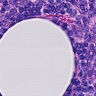
Metastatic tissue present: no